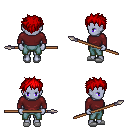
a pixel art fantasy rpg character, female body template, dark elf, purple skin, maroon long-sleeve shirt, teal pants, red bedhead hairstyle, white slippers, spear, four views (front, back, left, right), 2x2 character sprite sheet, small pixel art, hard edges, no anti-aliasing